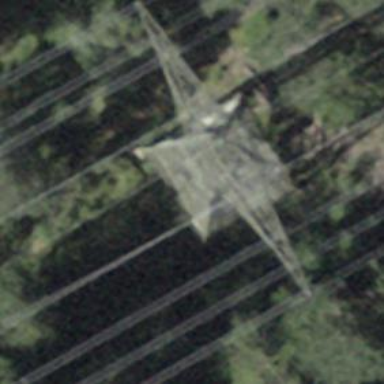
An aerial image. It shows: Power tower.